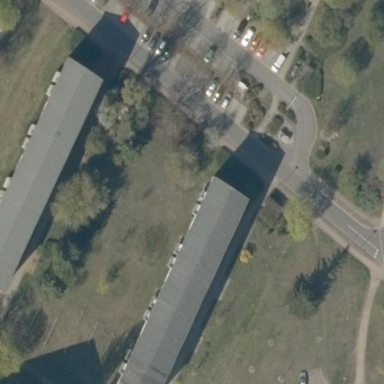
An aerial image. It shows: Residential building.